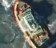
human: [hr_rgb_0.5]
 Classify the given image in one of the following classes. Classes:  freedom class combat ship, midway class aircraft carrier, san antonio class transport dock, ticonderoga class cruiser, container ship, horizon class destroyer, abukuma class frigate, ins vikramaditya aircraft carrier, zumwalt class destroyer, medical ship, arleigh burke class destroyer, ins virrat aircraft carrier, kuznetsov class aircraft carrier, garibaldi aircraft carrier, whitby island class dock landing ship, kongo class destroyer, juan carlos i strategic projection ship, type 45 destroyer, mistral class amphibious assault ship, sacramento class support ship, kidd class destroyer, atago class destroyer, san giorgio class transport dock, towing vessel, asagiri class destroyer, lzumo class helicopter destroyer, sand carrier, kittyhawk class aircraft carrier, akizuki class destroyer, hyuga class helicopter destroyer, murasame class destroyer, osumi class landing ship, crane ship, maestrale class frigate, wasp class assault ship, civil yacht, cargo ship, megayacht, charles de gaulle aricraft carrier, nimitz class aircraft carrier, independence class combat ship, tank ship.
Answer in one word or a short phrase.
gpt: Towing vessel